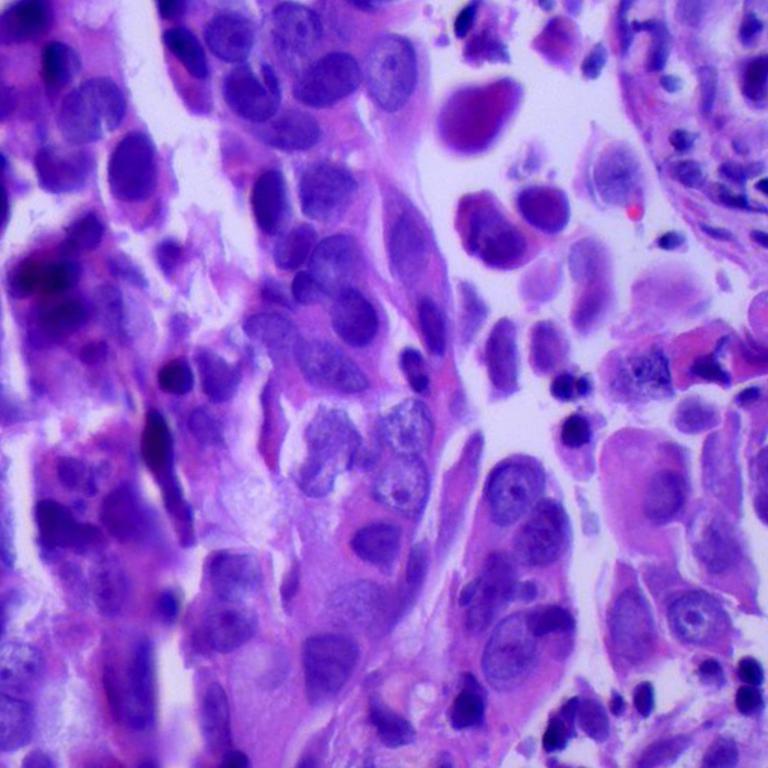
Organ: lung
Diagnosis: adenocarcinomas